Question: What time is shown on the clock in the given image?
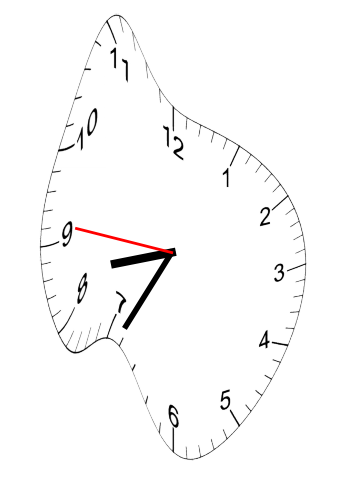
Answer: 08:34:46